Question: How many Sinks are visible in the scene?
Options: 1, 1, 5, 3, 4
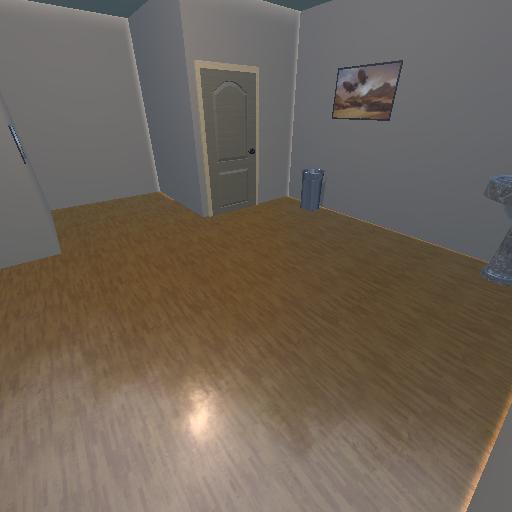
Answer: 1